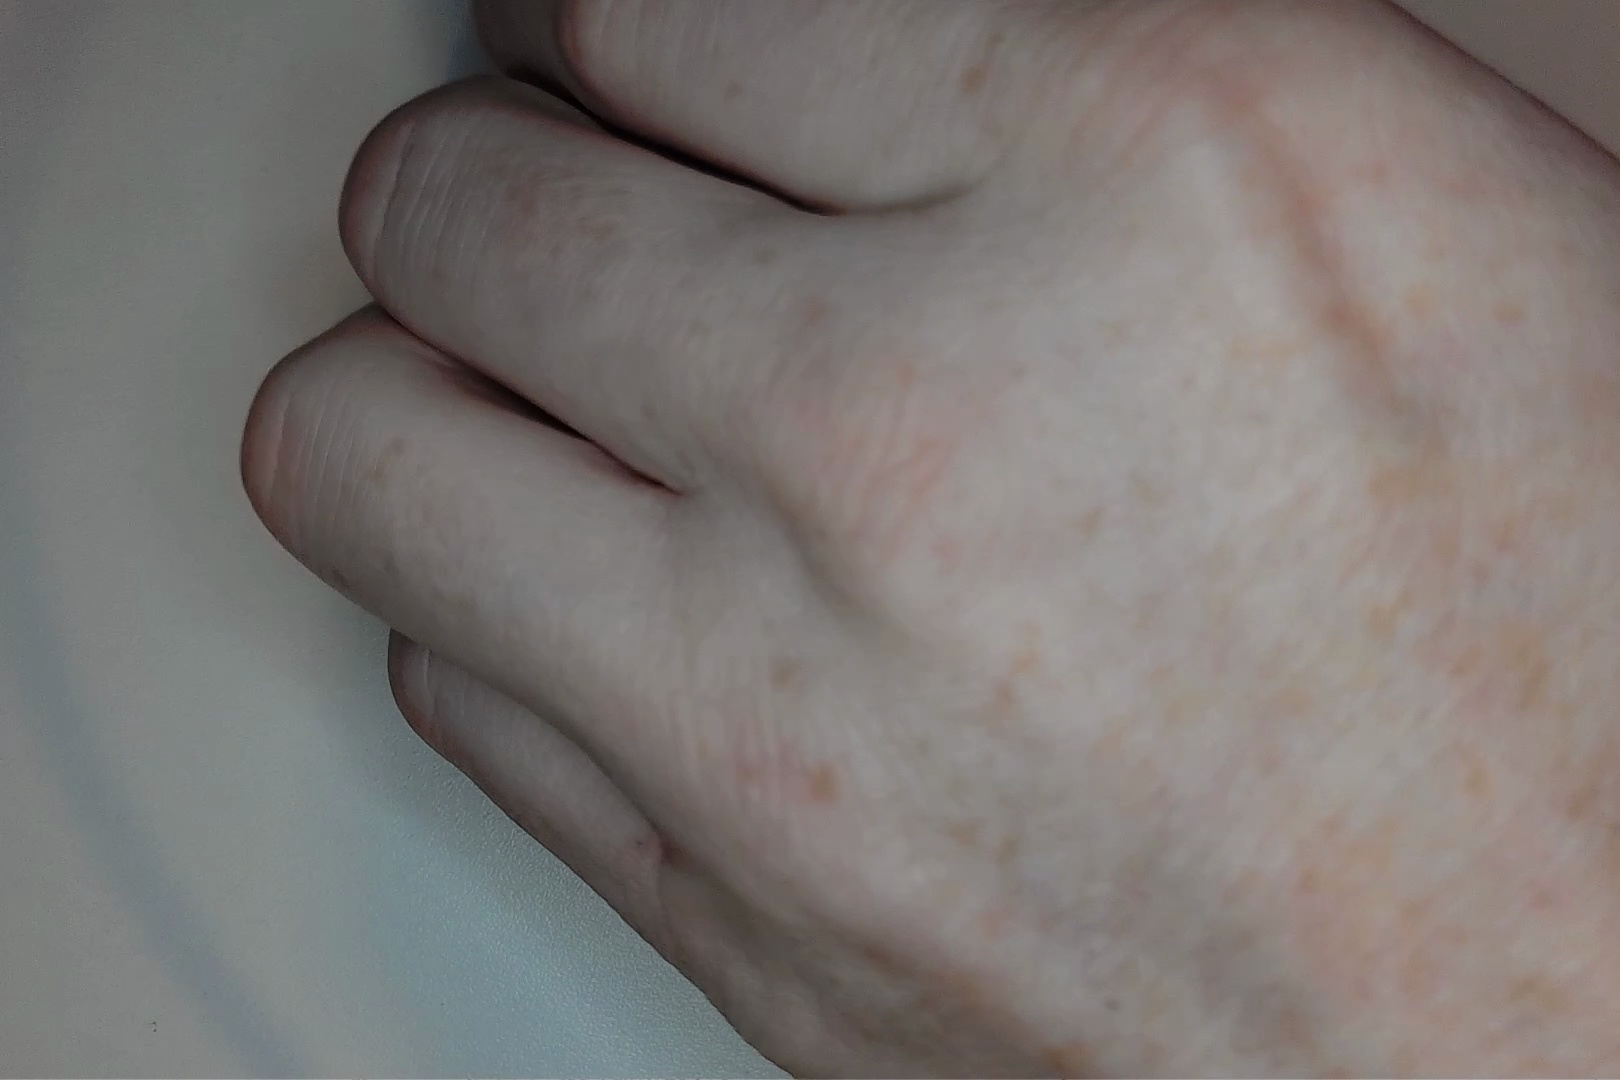
Label: anomaly